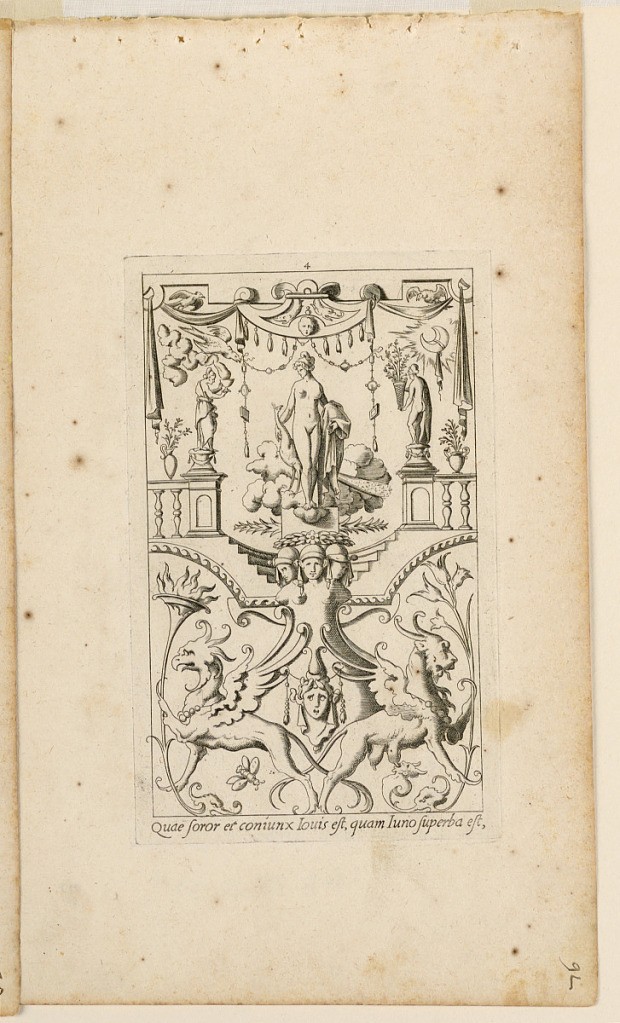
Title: Grotesque with Deities. Plate 04 “Juno,” 2nd state
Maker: René Boyvin, French, 1525 - 1625
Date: ca. 1540
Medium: Black ink on white paper
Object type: Print
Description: Vertical rectangle. Grotesque panel with Juno as central figure standing on a cloud. Around in a grotesque design, - balustrades, draperies, figures, masques, winged animals , ect.